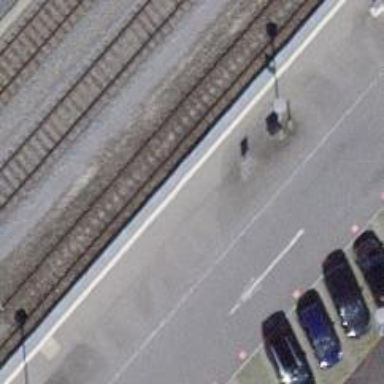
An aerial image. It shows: Public transport stop position along the railway.